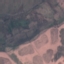
Land use / land cover: HerbaceousVegetation